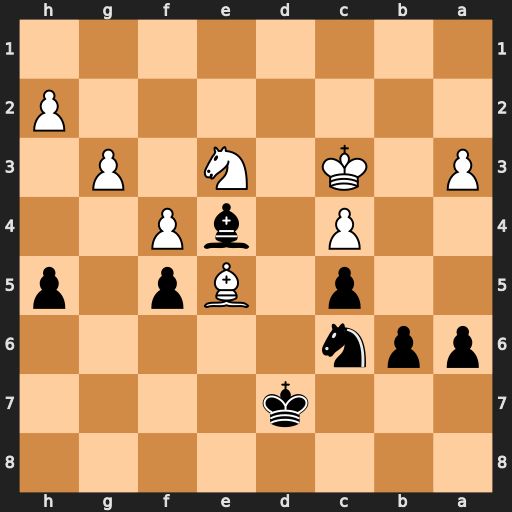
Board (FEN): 8/3k4/ppn5/2p1Bp1p/2P1bP2/P1K1N1P1/7P/8
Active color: b
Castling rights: -
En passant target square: -
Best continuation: Nxe5 fxe5 Ke6